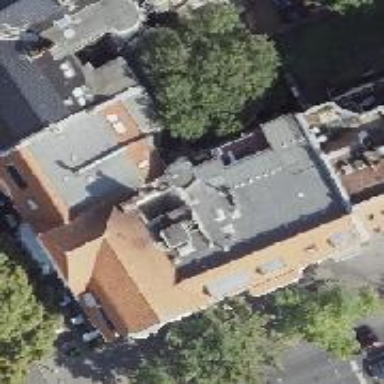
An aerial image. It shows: Unique apartment building with double saltbox roof shape.